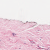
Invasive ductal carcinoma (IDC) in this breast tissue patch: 0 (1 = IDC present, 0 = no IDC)